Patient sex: M
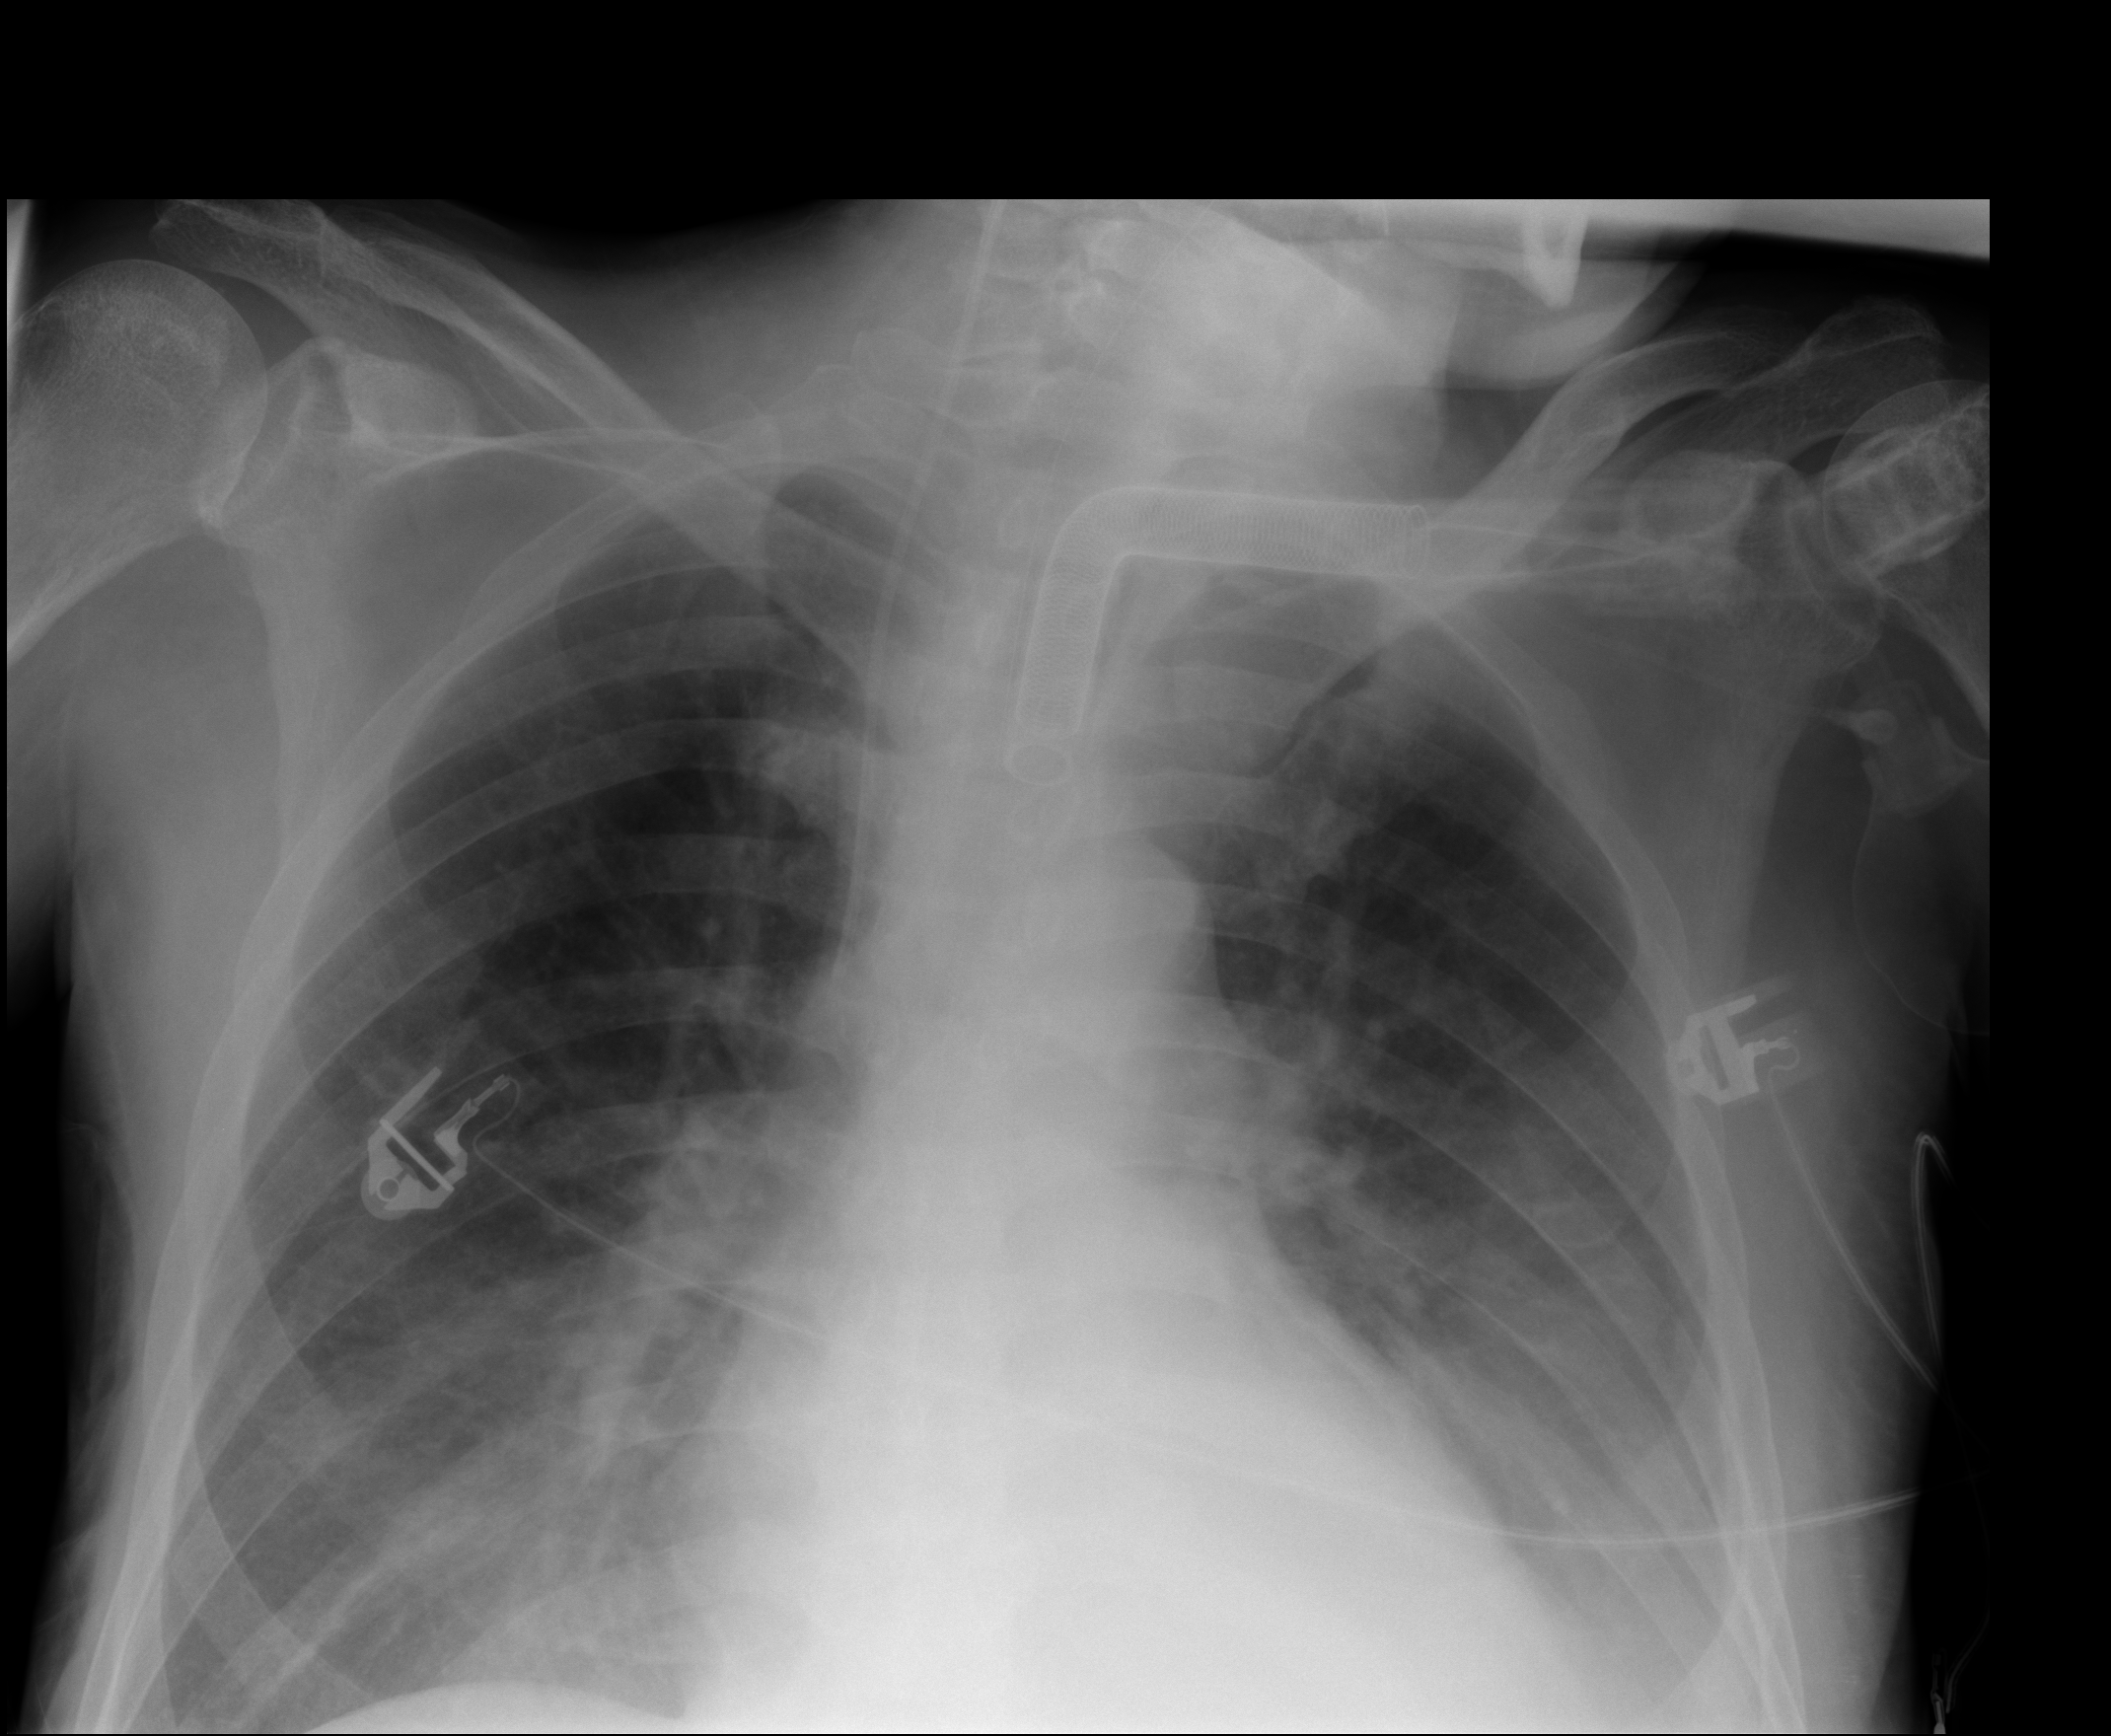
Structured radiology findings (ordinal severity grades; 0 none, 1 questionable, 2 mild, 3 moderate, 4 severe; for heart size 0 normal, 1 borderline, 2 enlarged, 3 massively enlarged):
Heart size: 1
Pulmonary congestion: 2
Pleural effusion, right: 0
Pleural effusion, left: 2
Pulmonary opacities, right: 1
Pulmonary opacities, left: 1
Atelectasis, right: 2
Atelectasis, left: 2